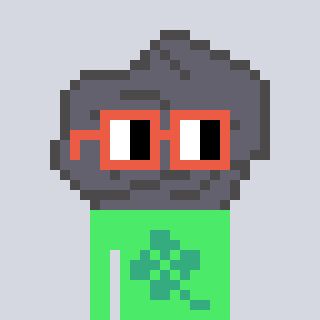
a pixel art character with square orange glasses, a rock-shaped head and a teal-colored body on a cool background